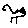
Label: bird